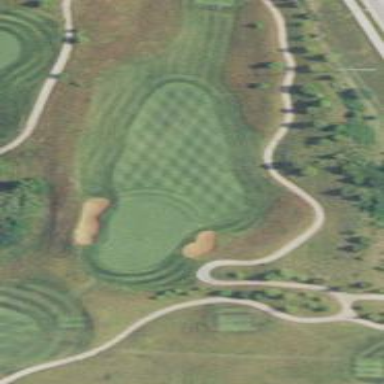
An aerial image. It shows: View of golf hole.